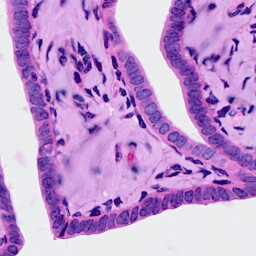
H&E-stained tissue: Ovarian